Interaction volume radius: 10 \u00c5
Interaction volume height: 20 \u00c5
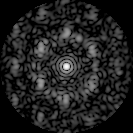
Disorder parameter: 0.6912